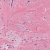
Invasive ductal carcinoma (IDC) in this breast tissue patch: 0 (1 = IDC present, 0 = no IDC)